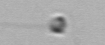
Label: flagellate